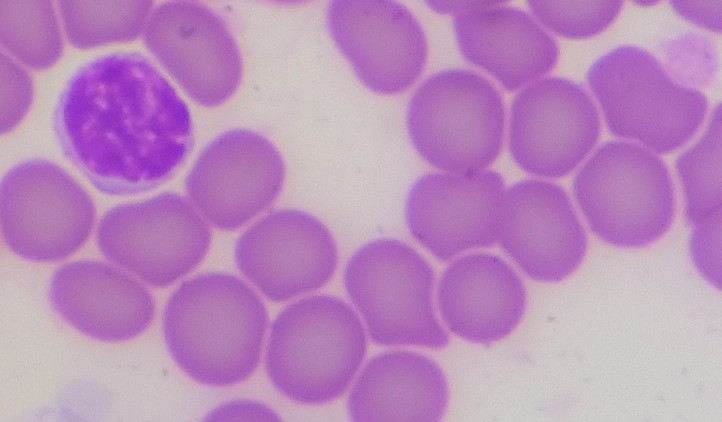
White blood cell type: Lymphocyte